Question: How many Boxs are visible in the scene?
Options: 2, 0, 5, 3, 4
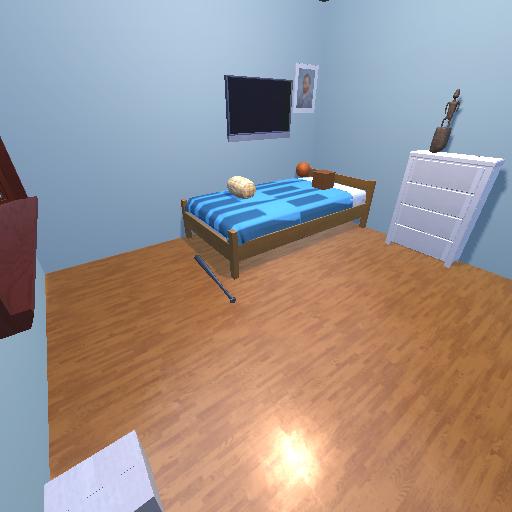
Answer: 2